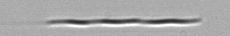
Label: Leptocylindrus